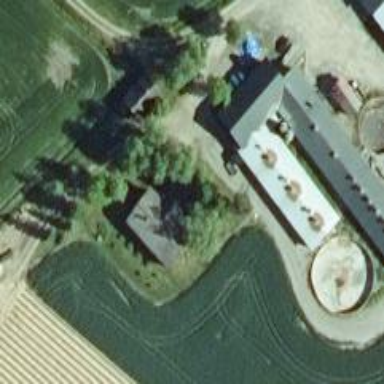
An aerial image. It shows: Farm with farmyard.